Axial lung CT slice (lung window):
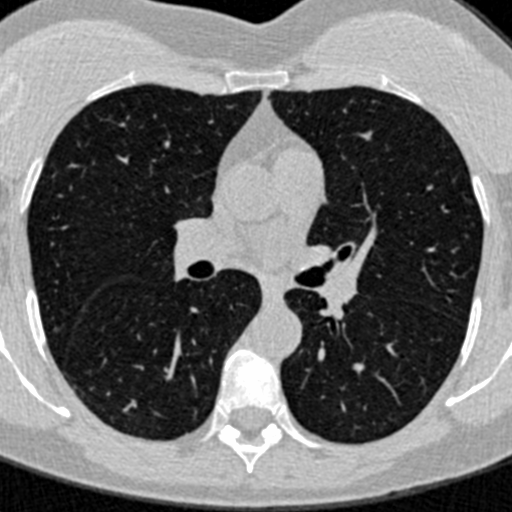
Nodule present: no